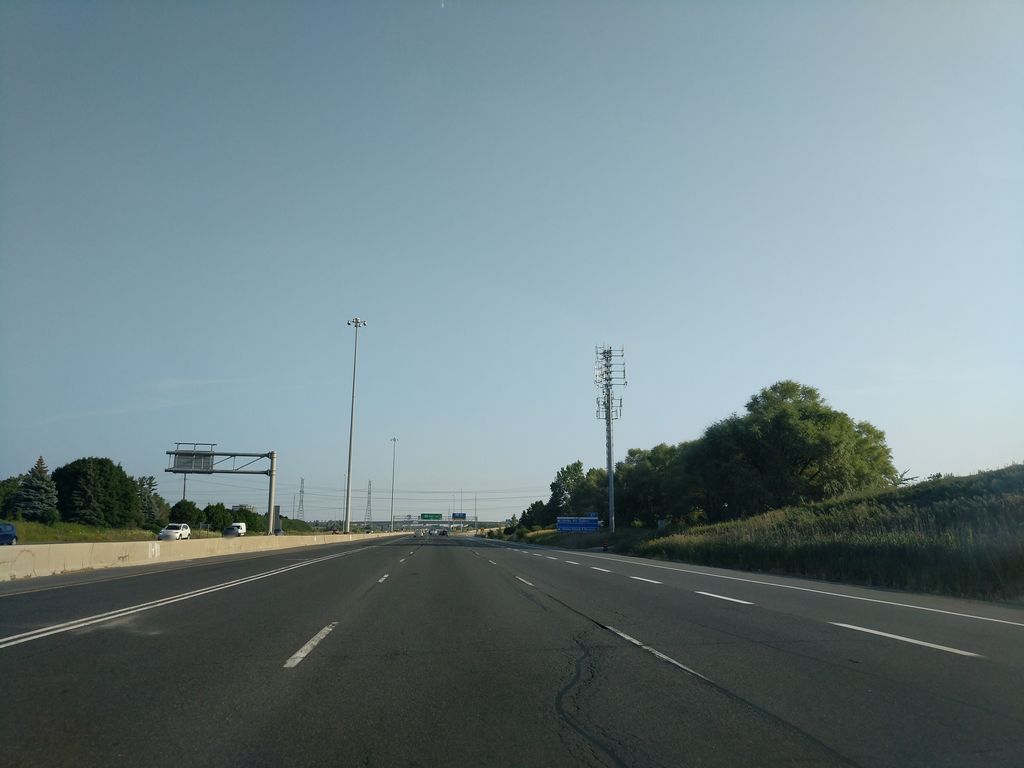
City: toronto